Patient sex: F
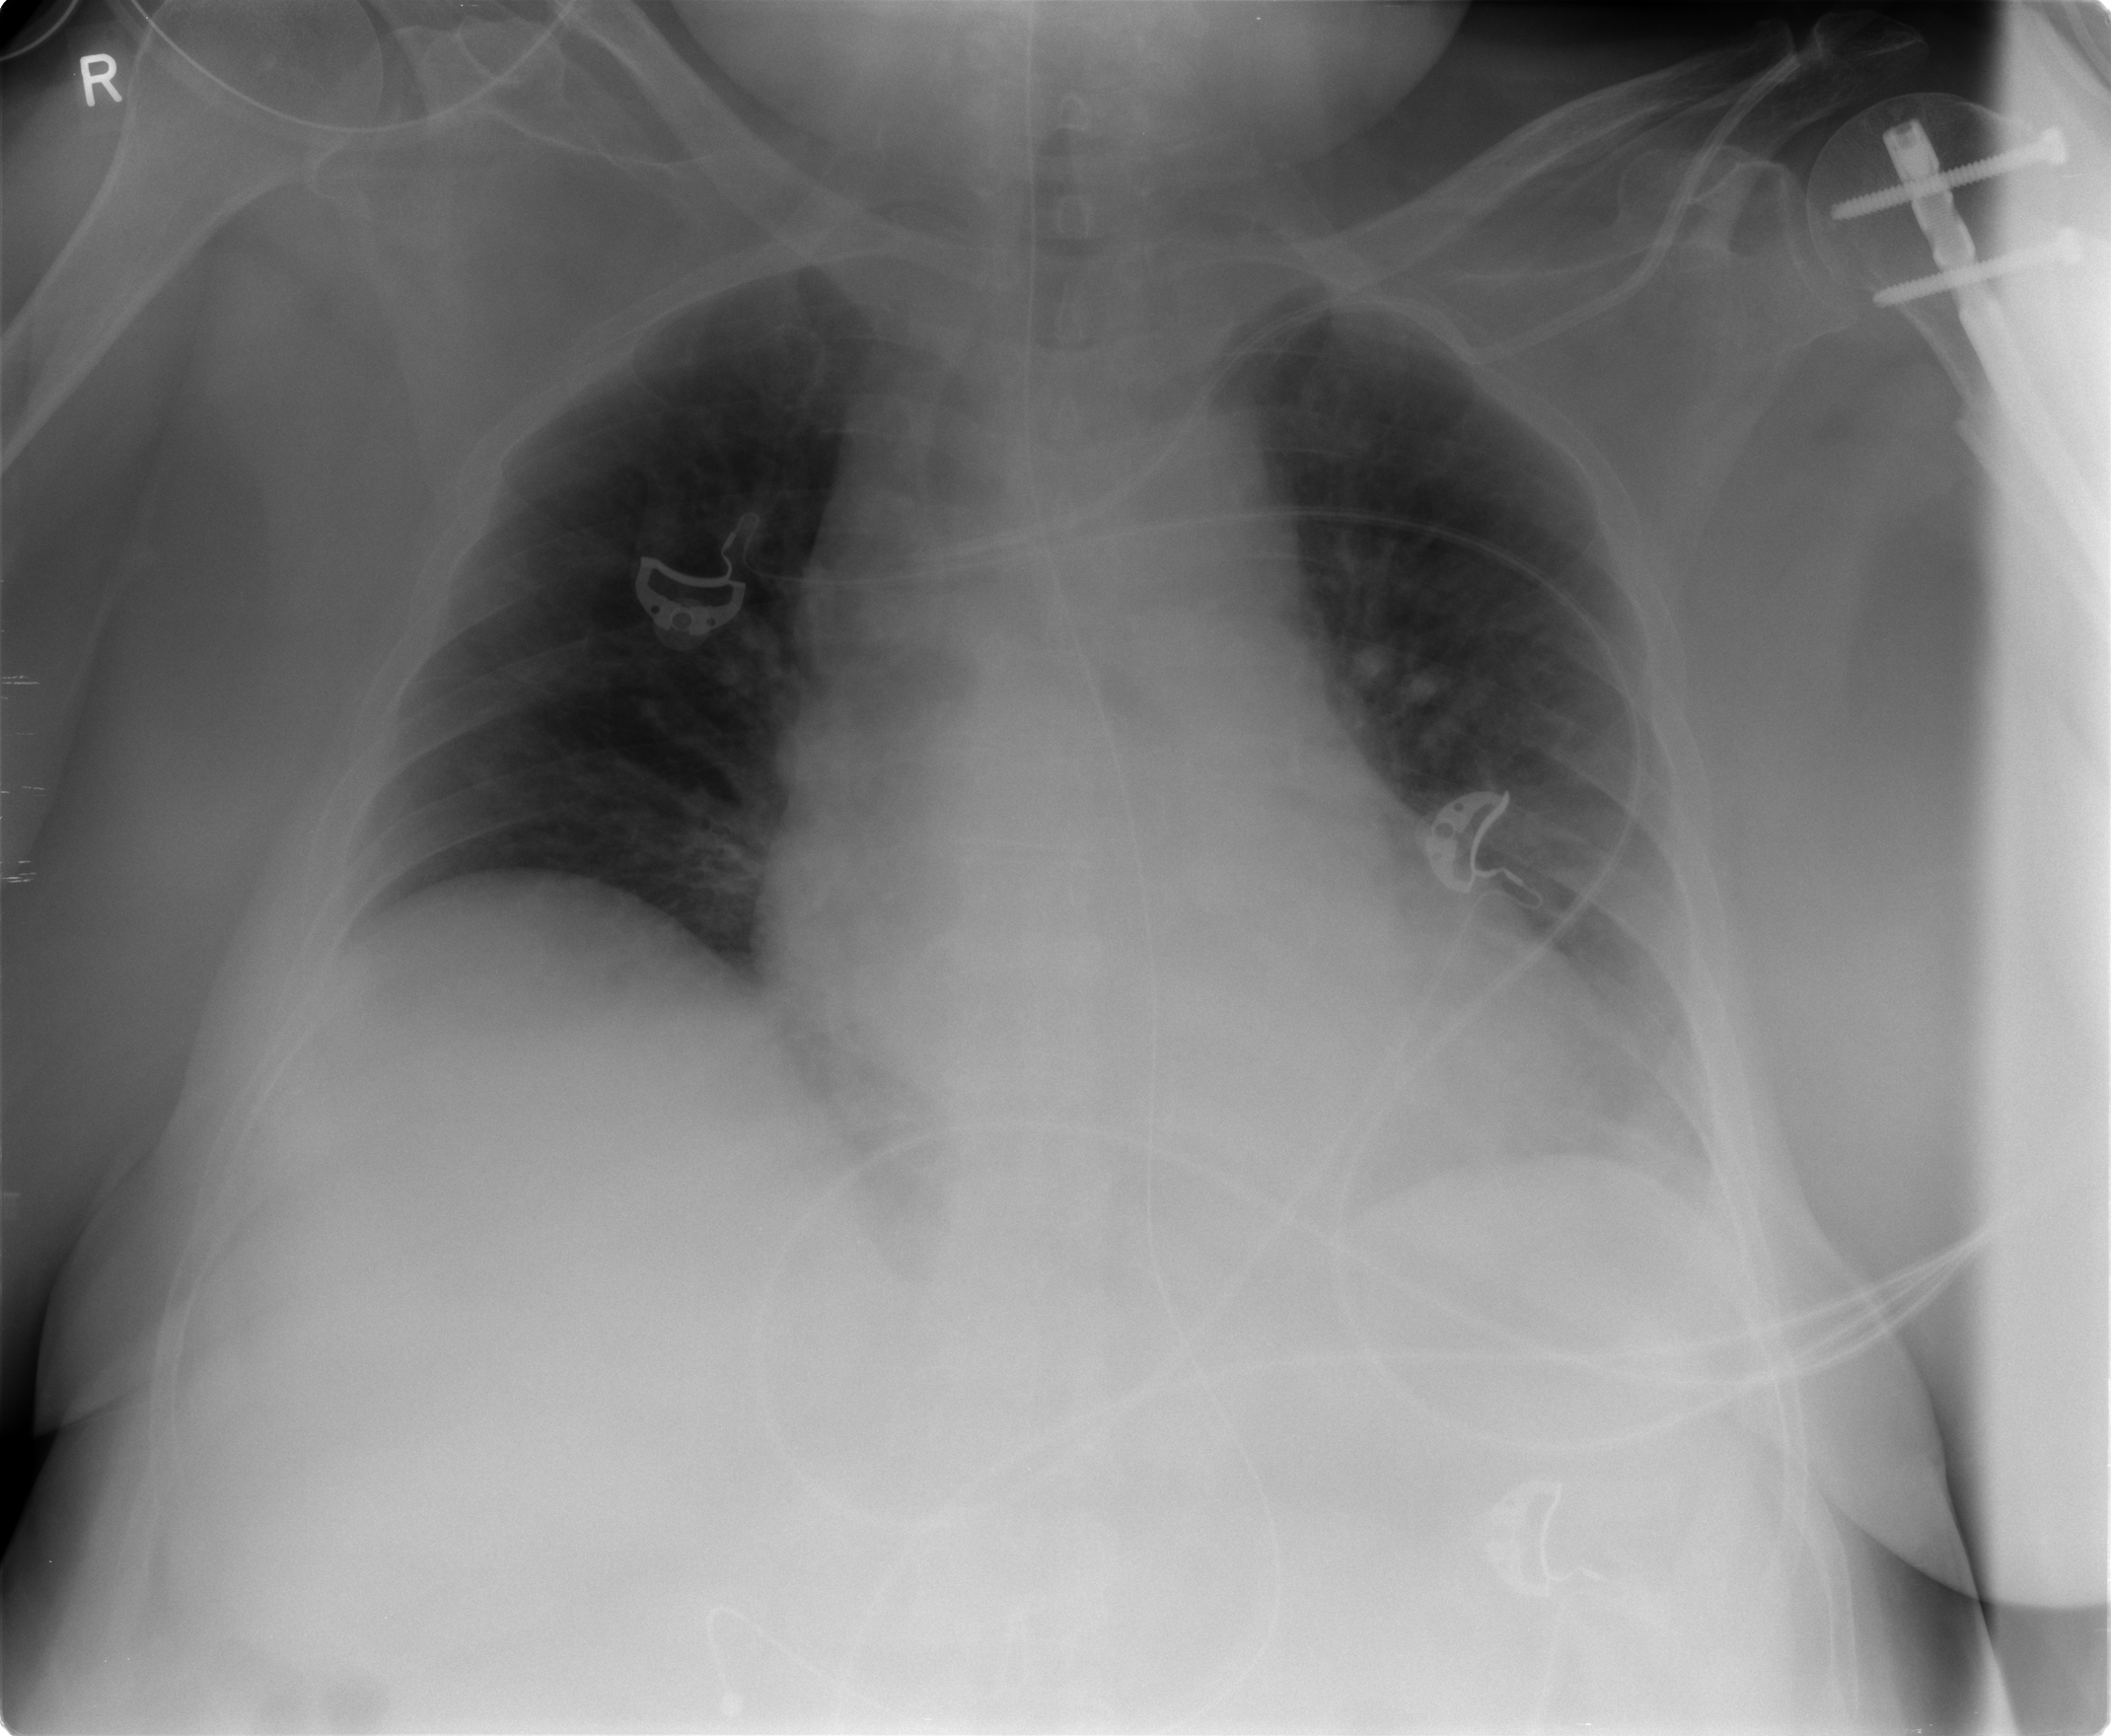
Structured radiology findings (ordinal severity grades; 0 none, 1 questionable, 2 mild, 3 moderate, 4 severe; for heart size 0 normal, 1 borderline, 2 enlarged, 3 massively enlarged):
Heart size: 2
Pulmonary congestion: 2
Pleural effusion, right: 0
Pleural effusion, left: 1
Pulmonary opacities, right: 0
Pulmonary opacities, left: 0
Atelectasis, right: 0
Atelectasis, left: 2